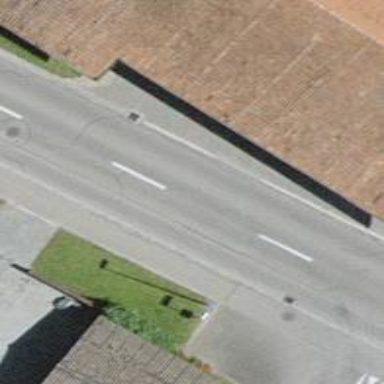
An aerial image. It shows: Bus stop with platform for public transport.